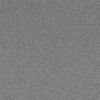
Atmospheric dust classification: dusty